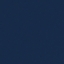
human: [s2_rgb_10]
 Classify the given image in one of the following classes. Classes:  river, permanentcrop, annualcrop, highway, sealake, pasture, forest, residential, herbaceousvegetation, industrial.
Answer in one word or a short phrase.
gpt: SeaLake